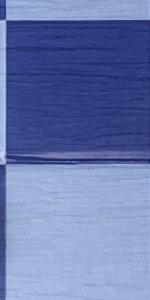
Label: Empty